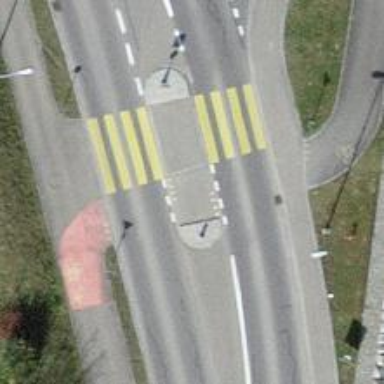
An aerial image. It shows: Uncontrolled crossing with pedestrian island.